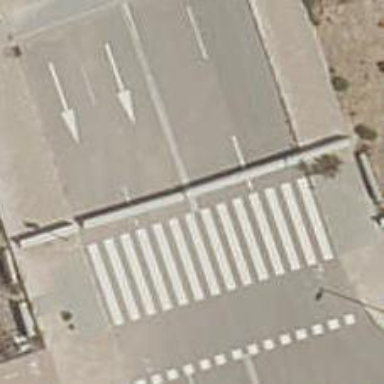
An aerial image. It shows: Block barrier.